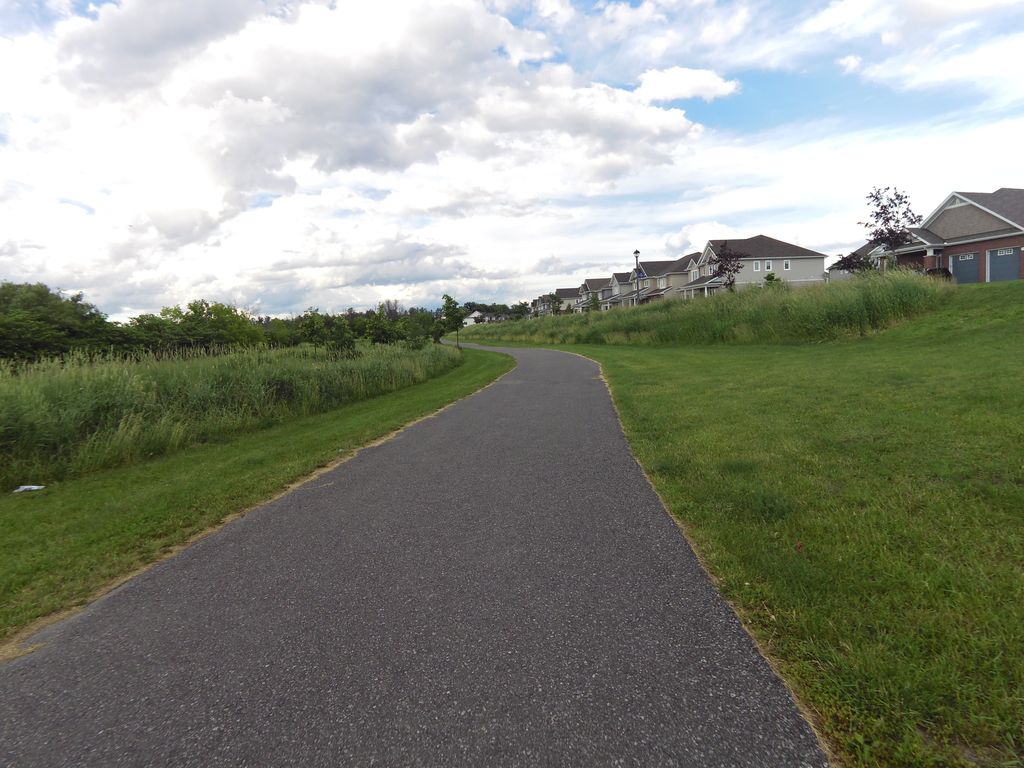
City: ottawa-gatineau